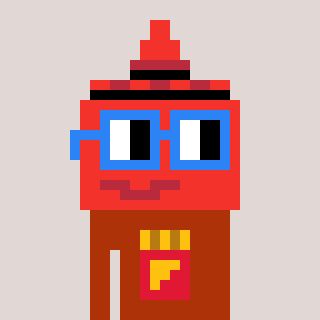
a pixel art character with square blue glasses, a ketchup-shaped head and a hotbrown-colored body on a warm background